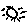
Label: sun